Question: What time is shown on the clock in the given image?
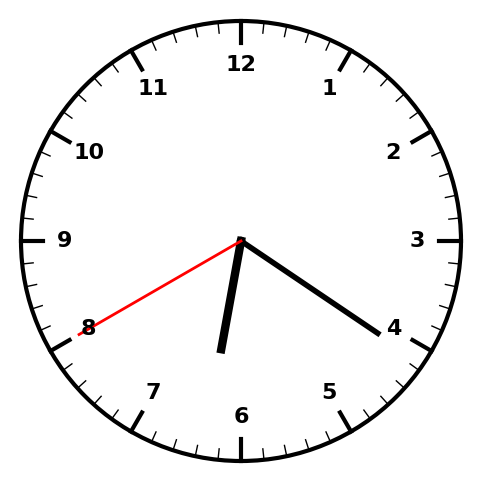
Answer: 06:20:40